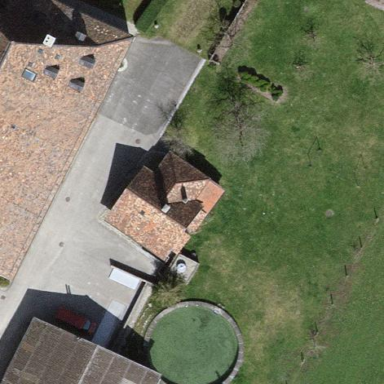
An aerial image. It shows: Simple and straightforward house.